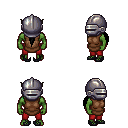
a pixel art fantasy rpg character, male body template, orc, green skin, brown tunic, red pants, black ponytail hairstyle, metal helm, ghillies, four views (front, back, left, right), 2x2 character sprite sheet, small pixel art, hard edges, no anti-aliasing